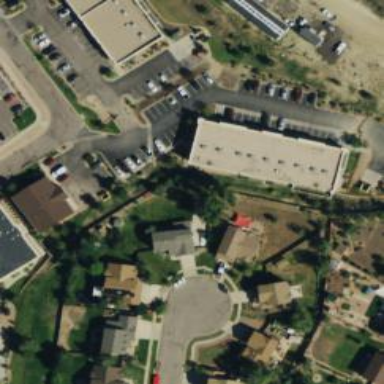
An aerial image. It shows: Veterinary facility.